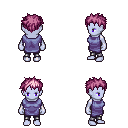
a pixel art fantasy rpg character, female body template, dark elf, purple skin, chain tabard jacket, metal pants, pink bedhead hairstyle, four views (front, back, left, right), 2x2 character sprite sheet, small pixel art, hard edges, no anti-aliasing